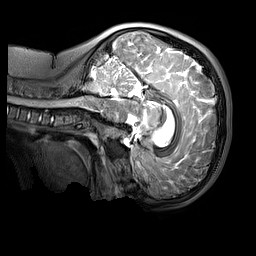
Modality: T2w
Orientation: sagittal
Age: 10
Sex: male
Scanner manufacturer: siemens
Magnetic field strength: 3 T
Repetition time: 3.2 s
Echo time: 0.408 s